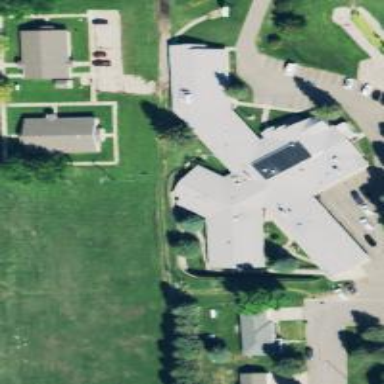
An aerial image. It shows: Nursing home building.